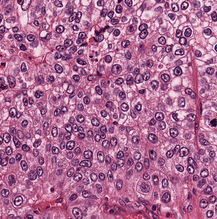
Tumor epithelial tissue: yes
Tumor-associated stroma tissue: no
Normal tissue: no